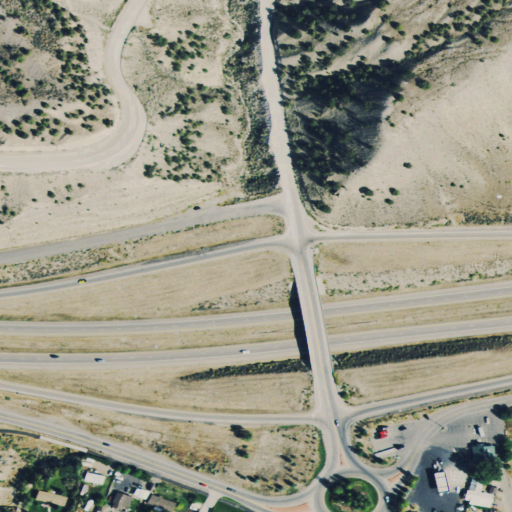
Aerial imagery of valley in Colorado named Road Gulch containing medium intensity development, shrub, low intensity development, high intensity development, open development, and barren land